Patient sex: M
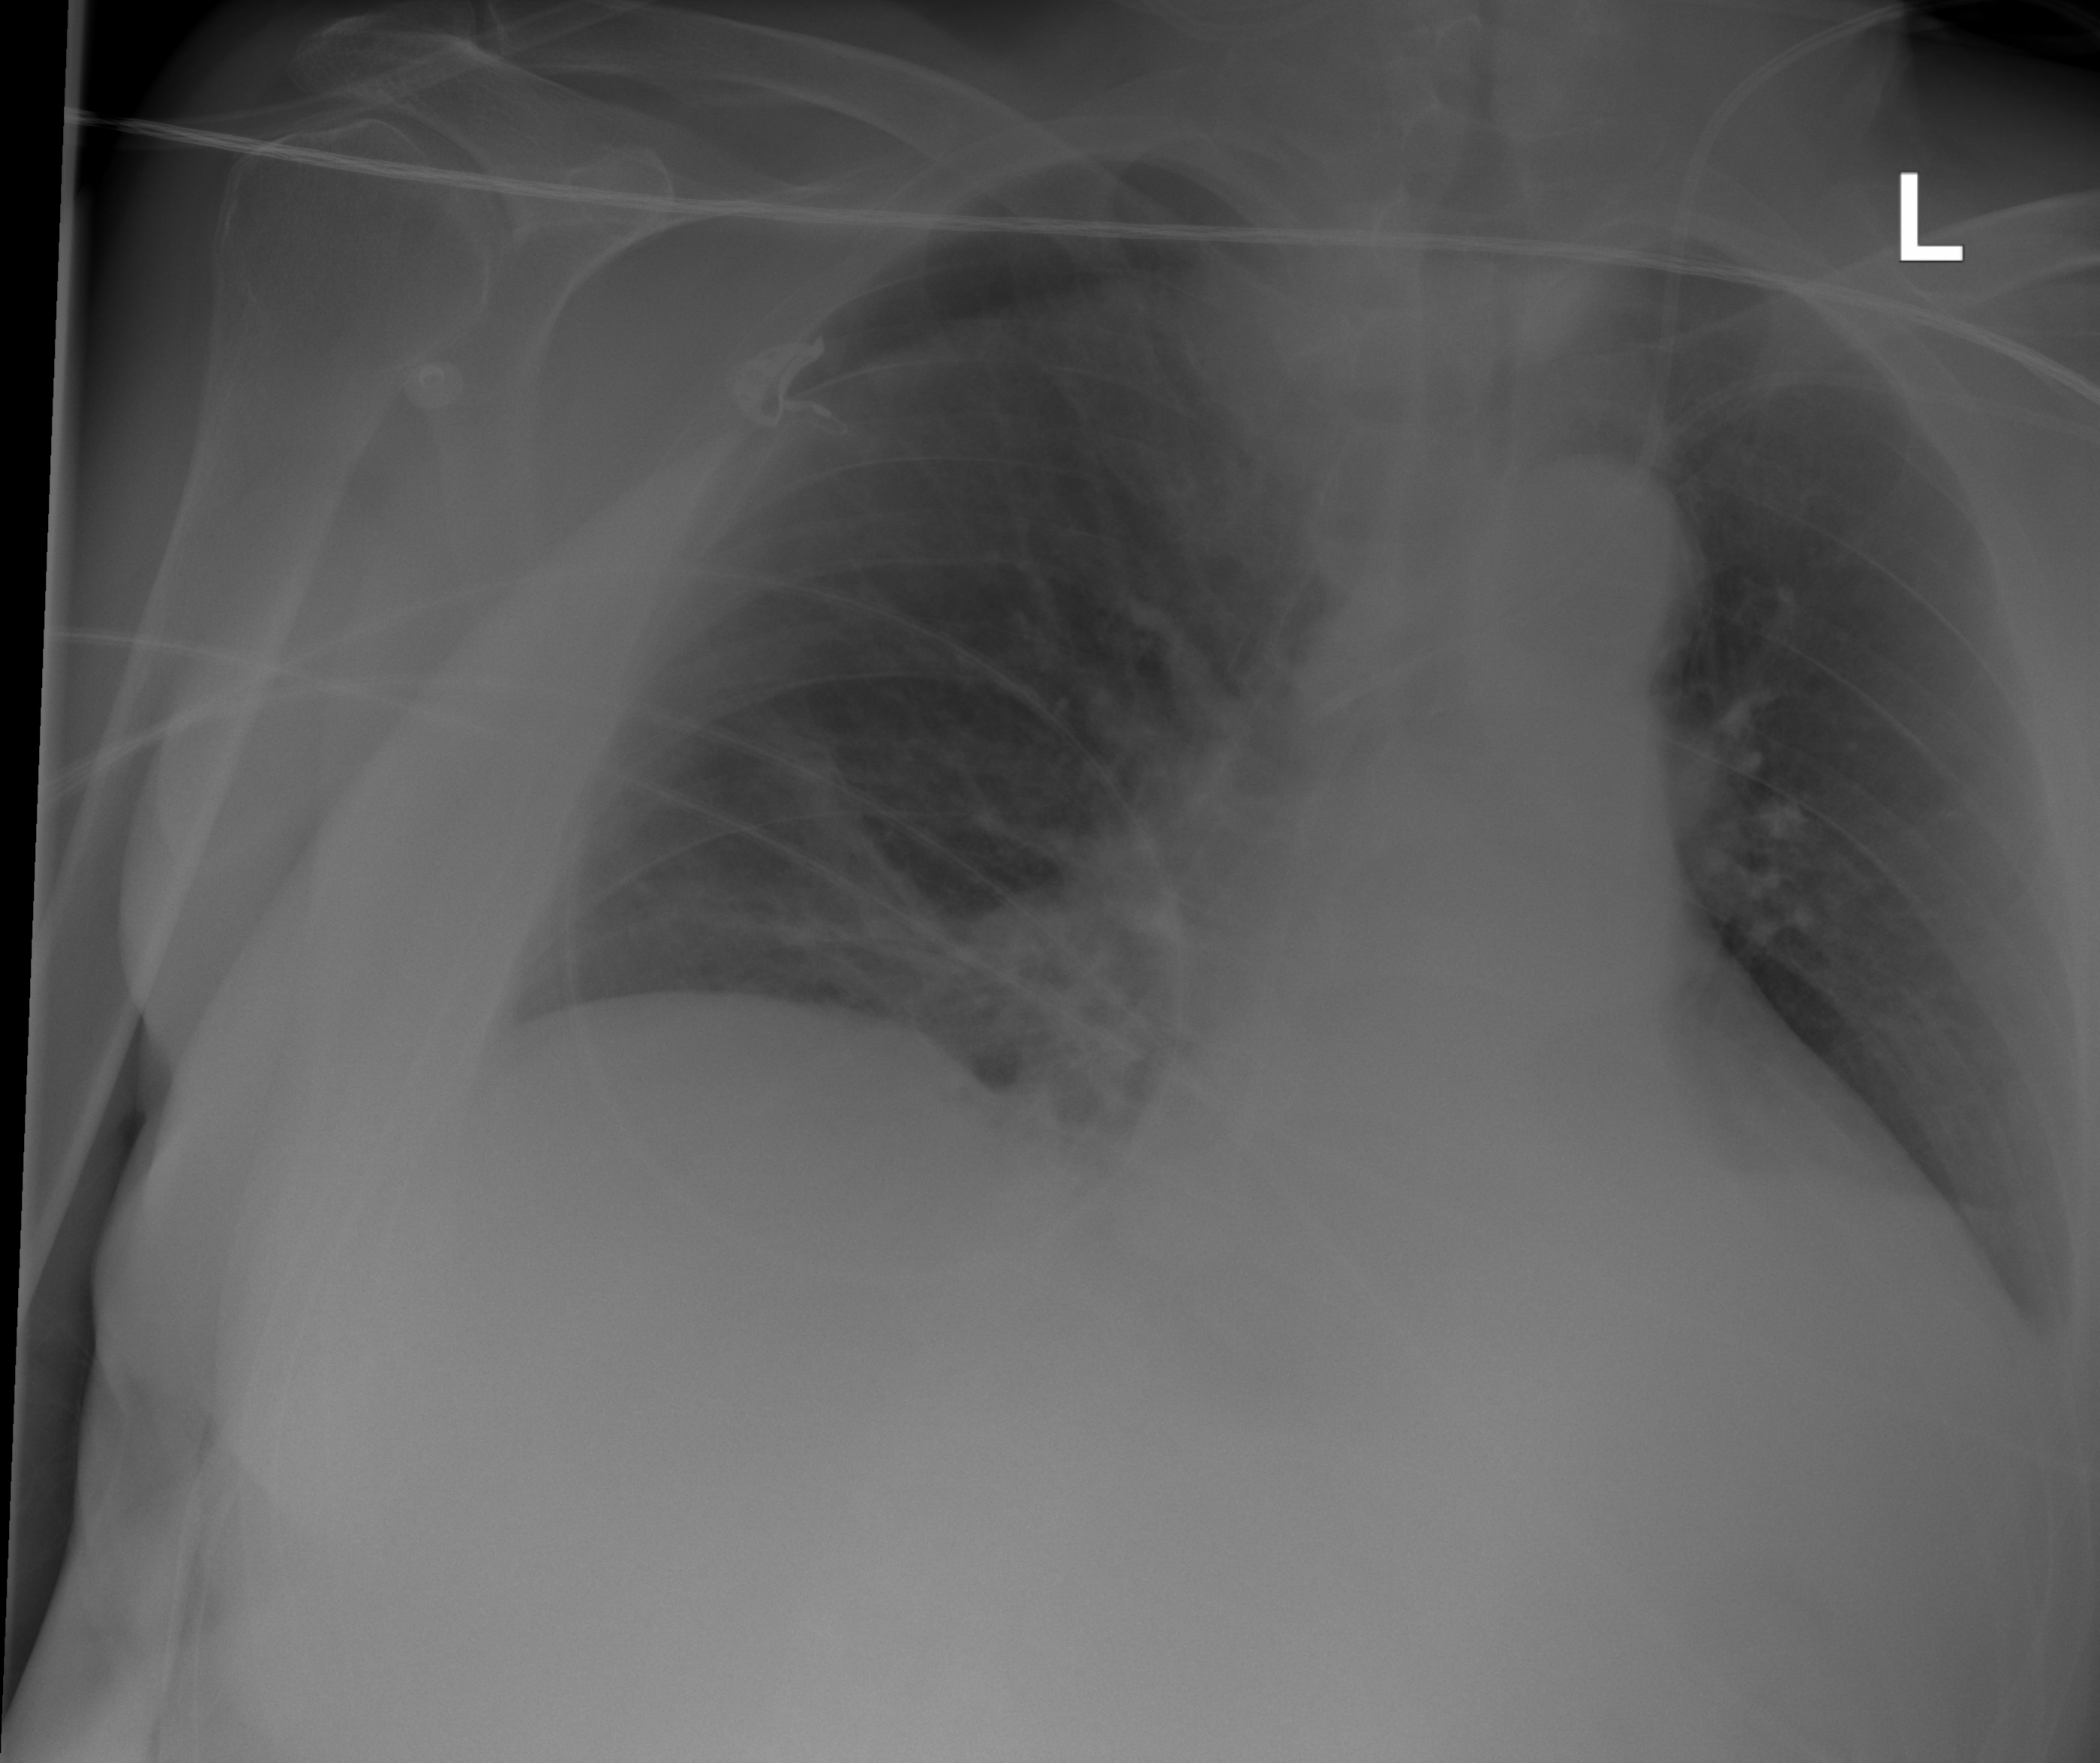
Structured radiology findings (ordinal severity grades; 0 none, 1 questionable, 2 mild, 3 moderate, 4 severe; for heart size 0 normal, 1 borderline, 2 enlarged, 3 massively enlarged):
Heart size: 0
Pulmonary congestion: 0
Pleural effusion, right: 0
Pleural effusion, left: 0
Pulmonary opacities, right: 0
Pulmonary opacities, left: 0
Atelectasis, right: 2
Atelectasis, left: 2